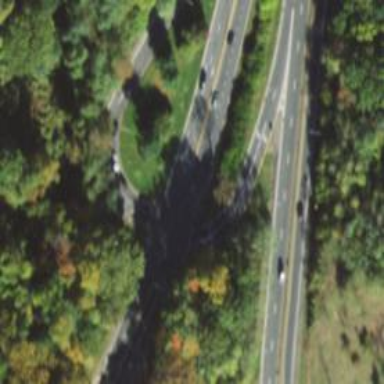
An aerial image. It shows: Trunk link highway.